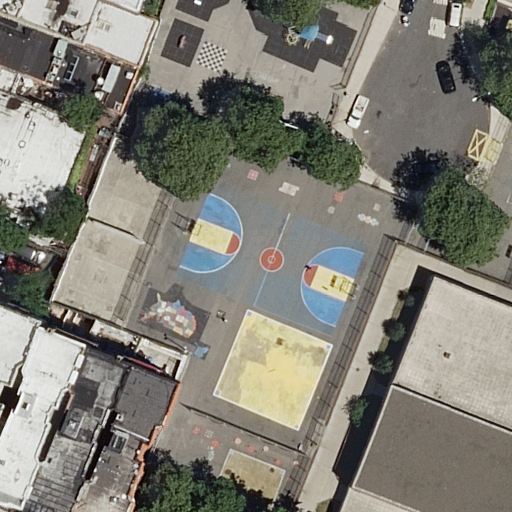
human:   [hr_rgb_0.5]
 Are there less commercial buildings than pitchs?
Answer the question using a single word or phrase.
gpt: yes

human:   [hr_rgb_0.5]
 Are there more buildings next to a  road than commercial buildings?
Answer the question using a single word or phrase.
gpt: yes

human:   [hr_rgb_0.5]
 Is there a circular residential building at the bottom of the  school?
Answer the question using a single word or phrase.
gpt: no

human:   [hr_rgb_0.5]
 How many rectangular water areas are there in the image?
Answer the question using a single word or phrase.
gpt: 0

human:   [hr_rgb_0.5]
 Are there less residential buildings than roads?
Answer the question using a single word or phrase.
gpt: no

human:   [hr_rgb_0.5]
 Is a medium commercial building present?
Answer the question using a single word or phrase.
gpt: no

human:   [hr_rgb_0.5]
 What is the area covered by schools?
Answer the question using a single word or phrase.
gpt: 274m2

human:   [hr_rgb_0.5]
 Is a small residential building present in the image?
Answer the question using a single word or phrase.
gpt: yes

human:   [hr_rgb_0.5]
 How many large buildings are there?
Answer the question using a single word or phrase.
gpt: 2

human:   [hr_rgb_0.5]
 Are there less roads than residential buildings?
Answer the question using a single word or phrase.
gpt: yes

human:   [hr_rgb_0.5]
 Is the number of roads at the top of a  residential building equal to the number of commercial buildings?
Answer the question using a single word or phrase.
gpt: no

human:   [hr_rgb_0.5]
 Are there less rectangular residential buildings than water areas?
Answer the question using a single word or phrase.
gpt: no

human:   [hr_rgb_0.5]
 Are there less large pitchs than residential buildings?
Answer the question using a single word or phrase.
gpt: yes

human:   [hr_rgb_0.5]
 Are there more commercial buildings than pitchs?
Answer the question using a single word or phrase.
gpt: no

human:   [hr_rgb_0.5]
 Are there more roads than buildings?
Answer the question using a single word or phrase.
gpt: no

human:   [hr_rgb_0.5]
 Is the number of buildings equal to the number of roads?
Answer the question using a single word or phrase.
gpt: no

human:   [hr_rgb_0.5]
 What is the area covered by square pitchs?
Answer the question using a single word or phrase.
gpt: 0m2

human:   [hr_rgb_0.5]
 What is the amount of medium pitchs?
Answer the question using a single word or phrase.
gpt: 0

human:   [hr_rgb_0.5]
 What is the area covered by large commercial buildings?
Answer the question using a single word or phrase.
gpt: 0m2

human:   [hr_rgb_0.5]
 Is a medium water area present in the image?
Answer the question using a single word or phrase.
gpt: no

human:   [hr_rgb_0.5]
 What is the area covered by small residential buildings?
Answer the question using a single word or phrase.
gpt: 56m2

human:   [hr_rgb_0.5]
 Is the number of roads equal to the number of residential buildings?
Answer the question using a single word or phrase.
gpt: no

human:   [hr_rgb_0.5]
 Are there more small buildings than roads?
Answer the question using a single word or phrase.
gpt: yes

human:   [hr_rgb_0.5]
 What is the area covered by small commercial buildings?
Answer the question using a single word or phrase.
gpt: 0m2

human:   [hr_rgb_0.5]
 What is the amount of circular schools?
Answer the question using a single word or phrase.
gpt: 0

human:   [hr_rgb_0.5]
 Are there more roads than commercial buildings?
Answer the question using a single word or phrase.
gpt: yes

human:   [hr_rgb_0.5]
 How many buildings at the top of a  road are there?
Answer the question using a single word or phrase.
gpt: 5

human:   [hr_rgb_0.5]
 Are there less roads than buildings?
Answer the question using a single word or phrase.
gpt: yes

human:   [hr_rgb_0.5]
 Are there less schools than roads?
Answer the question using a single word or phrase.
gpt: yes

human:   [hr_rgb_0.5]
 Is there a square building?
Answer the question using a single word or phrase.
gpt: no

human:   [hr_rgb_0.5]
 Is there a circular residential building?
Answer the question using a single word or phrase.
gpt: no

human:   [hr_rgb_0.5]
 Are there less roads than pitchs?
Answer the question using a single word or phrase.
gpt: no

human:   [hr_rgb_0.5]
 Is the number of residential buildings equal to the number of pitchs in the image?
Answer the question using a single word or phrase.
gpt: no

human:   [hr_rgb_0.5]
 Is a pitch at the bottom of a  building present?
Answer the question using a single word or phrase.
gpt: yes

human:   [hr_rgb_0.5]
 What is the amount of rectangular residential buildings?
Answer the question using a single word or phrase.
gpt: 4

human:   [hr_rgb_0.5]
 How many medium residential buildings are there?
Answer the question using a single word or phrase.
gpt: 5